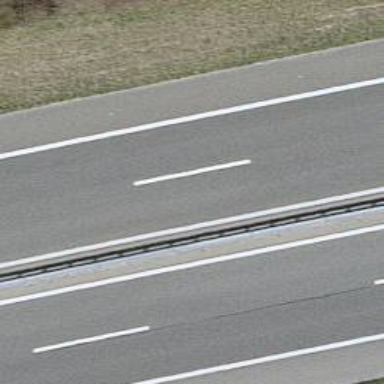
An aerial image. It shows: Motorway.